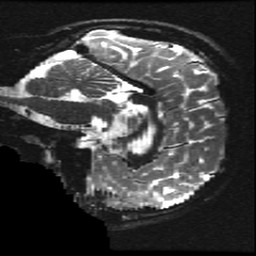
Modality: T2w
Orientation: sagittal
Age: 10
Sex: male
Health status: ill
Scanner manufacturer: ge
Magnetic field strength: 3 T
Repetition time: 7.5 s
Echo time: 0.1015 s